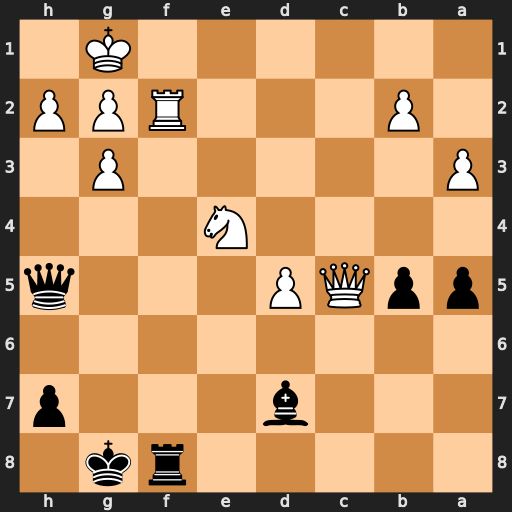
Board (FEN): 5rk1/3b3p/8/ppQP3q/4N3/P5P1/1P3RPP/6K1
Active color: b
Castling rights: -
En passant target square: -
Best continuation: Qd1+ Rf1 Rxf1#